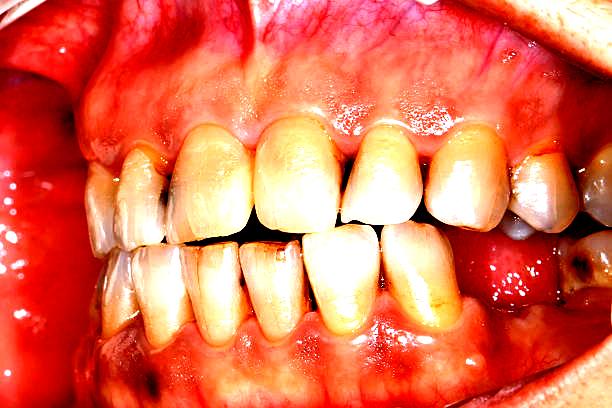
Condition: Calculus